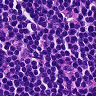
Metastatic tissue present: no